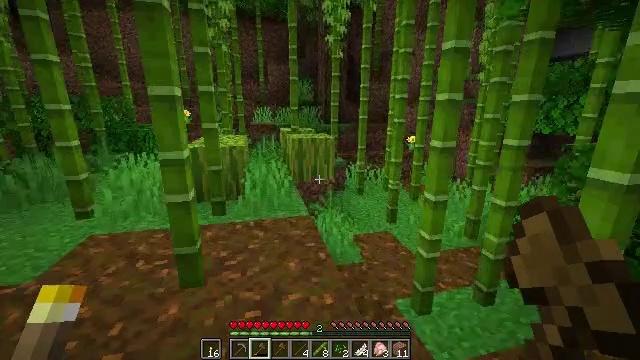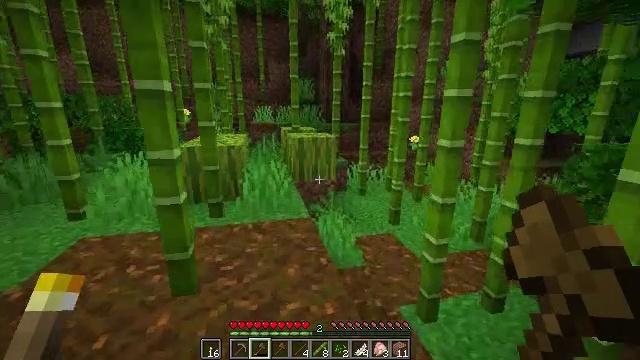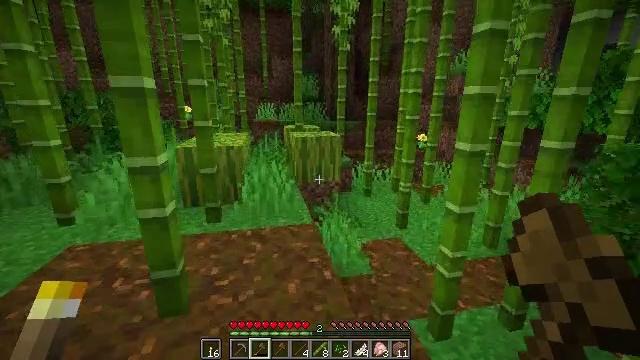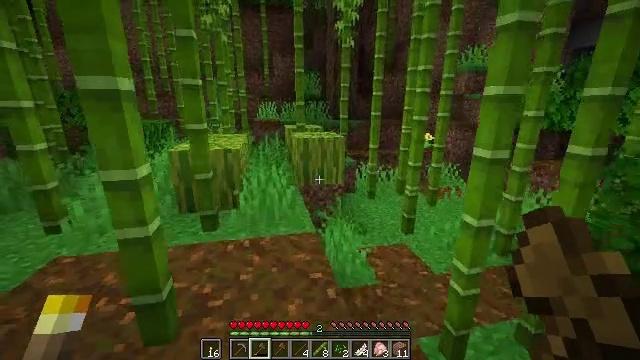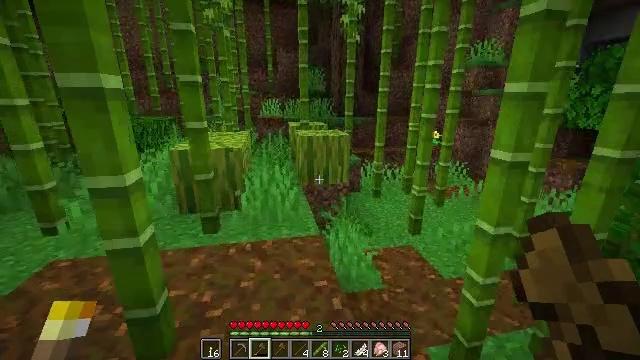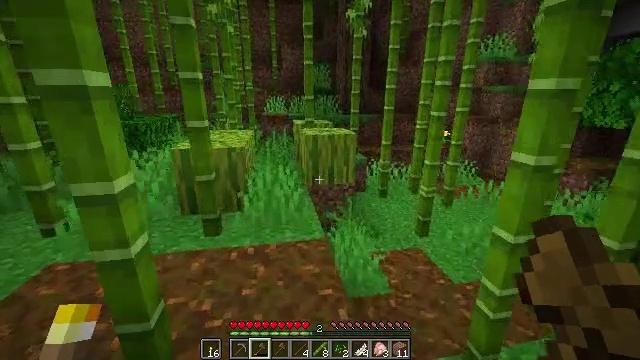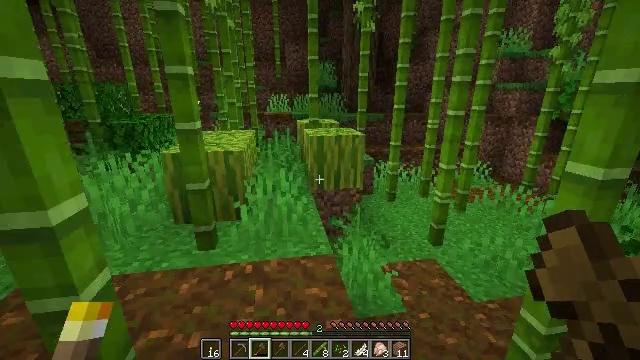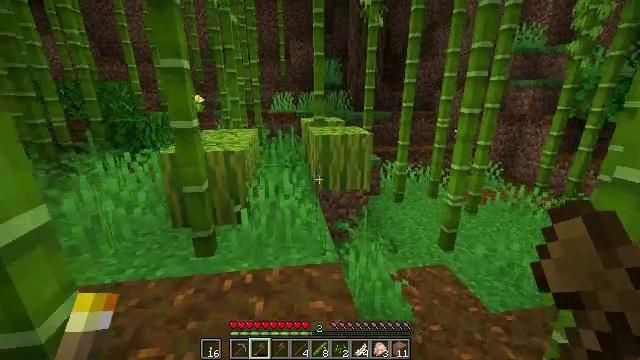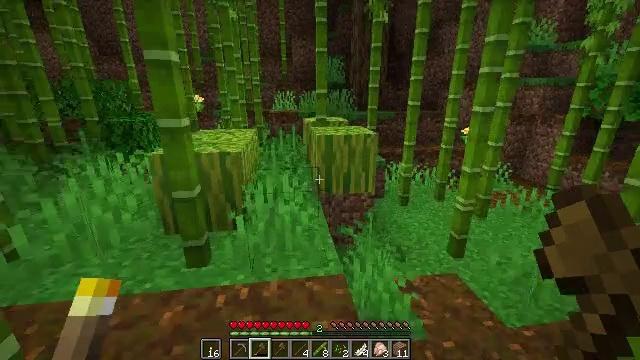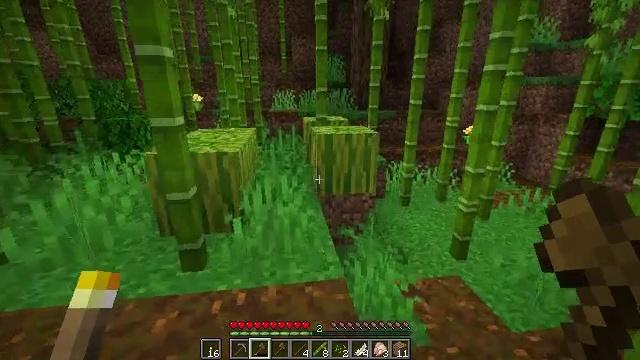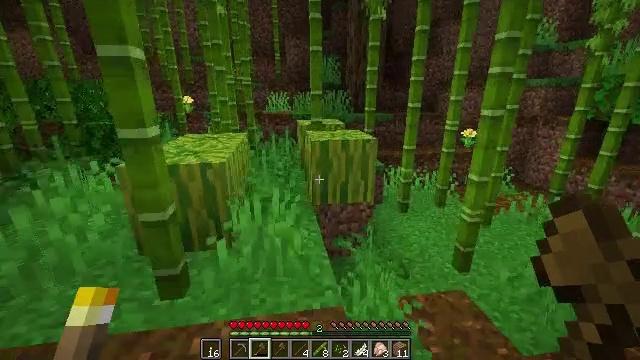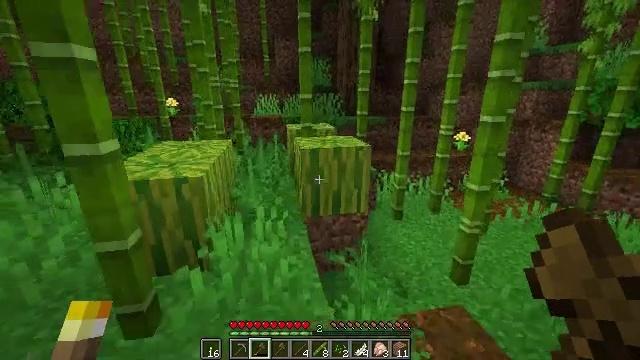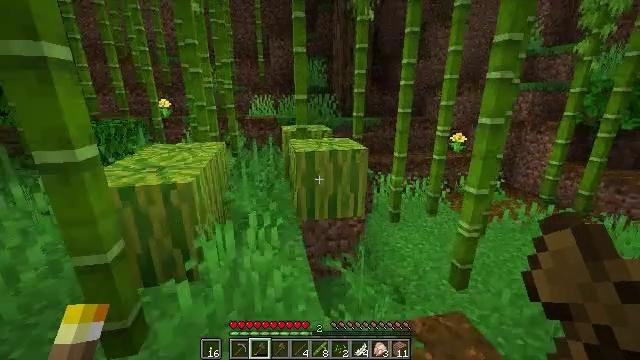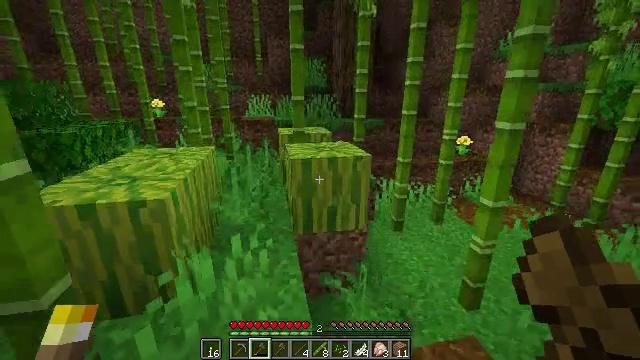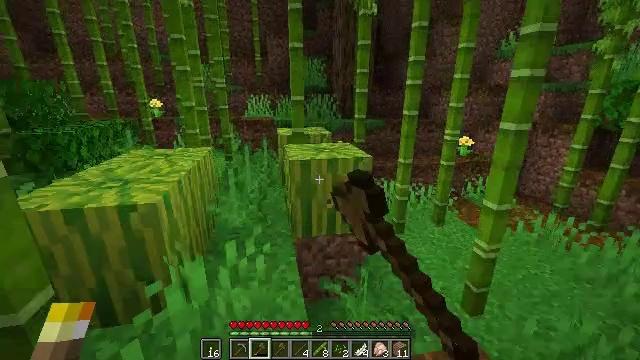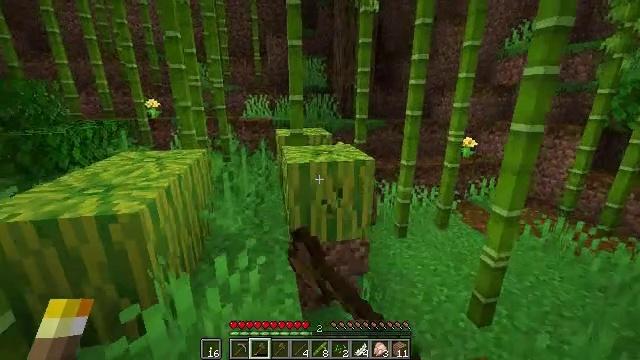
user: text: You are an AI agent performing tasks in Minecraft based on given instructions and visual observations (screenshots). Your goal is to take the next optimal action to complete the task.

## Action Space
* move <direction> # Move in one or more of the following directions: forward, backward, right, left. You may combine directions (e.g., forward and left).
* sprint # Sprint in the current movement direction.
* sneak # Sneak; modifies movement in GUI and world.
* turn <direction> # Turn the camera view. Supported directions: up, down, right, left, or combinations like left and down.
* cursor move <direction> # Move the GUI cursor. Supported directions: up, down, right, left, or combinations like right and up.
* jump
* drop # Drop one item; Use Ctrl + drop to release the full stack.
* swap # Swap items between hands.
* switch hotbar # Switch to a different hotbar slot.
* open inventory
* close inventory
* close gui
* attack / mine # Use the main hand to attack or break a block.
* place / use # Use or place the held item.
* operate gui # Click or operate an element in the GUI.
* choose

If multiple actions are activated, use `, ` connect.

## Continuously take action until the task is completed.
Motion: motion action
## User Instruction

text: Mine a melon block.
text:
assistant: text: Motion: move forward
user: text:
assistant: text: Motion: move forward
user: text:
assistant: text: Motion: move forward
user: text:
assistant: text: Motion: move forward
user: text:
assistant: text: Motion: move forward, turn left
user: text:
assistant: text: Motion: move forward
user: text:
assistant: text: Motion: move forward, turn left
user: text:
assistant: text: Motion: move forward
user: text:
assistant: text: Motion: move forward
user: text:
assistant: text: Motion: move forward, turn right
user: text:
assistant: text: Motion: move forward, turn right
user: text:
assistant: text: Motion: move forward
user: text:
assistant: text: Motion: move forward, attack / mine
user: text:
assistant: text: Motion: move forward, attack / mine
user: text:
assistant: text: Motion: attack / mine
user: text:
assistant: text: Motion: attack / mine
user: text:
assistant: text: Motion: attack / mine
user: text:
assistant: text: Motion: attack / mine
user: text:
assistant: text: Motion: attack / mine
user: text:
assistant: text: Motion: attack / mine
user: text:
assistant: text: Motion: attack / mine
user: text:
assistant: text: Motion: attack / mine
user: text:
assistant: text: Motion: attack / mine
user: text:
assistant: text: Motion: attack / mine
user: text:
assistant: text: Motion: attack / mine
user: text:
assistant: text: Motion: attack / mine
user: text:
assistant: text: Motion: attack / mine
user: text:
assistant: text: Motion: attack / mine
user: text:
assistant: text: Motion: attack / mine
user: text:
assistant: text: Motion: attack / mine